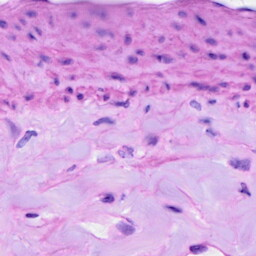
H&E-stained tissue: Ovarian